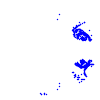
Particle: pion